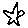
Label: star